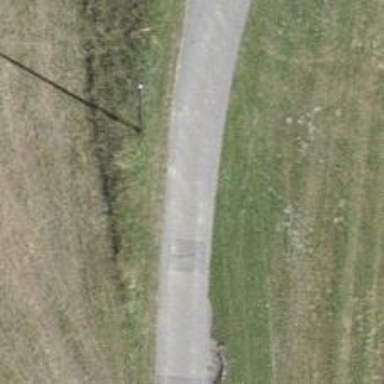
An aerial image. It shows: Unclassified road.